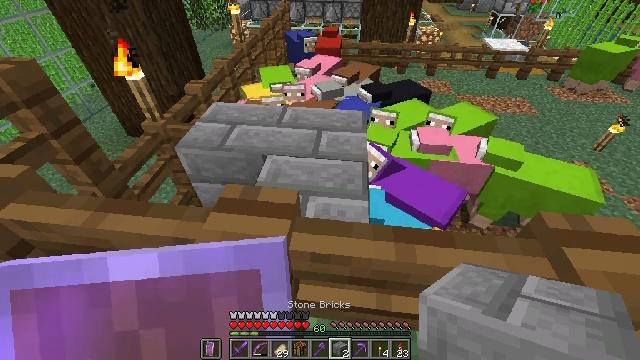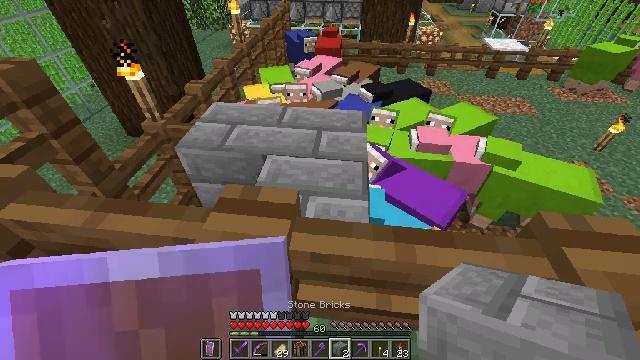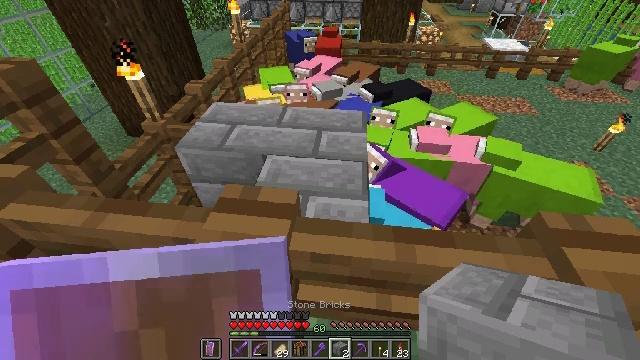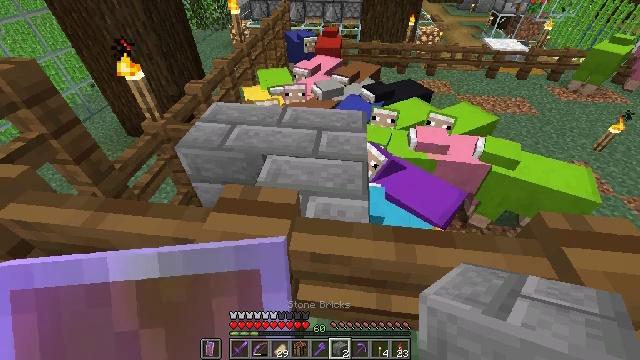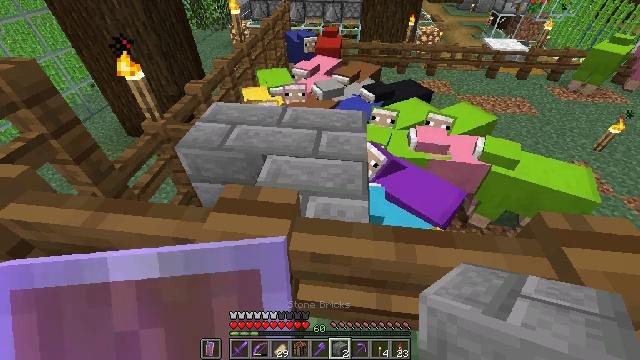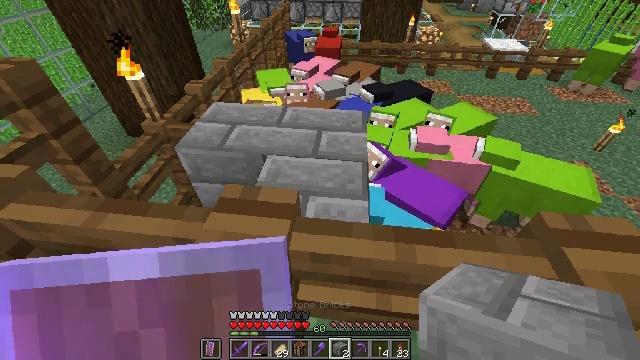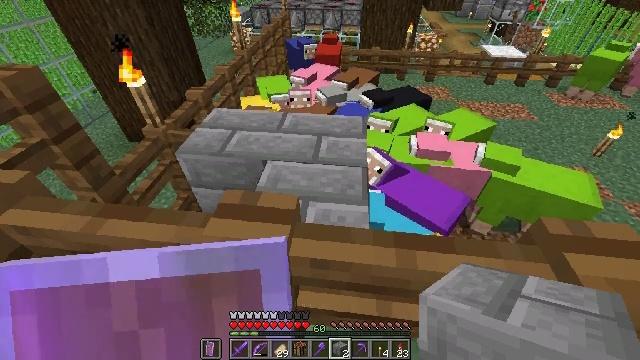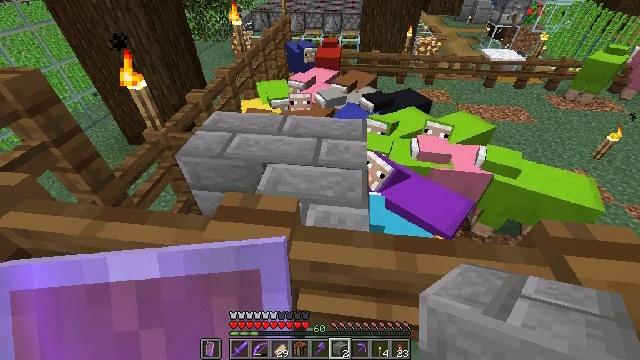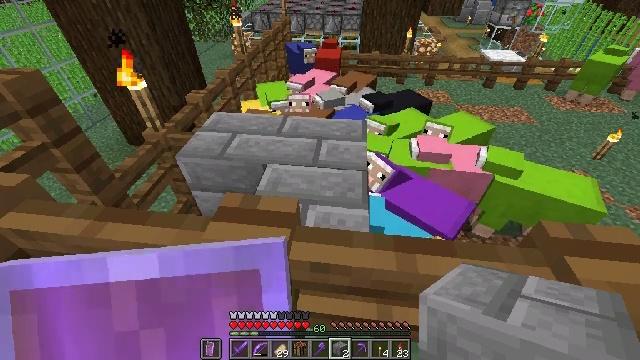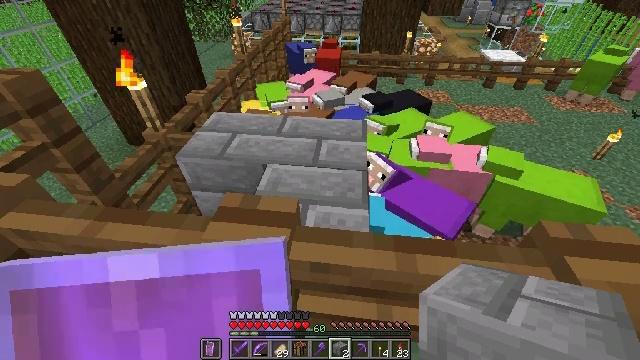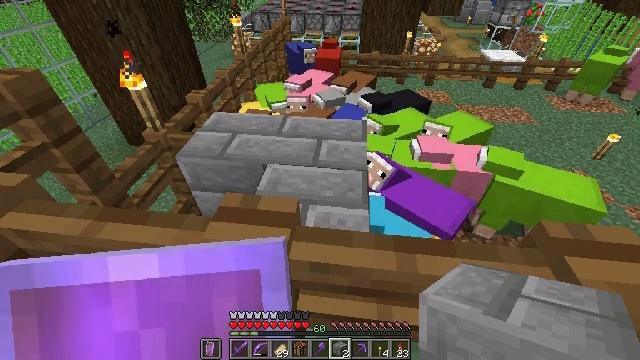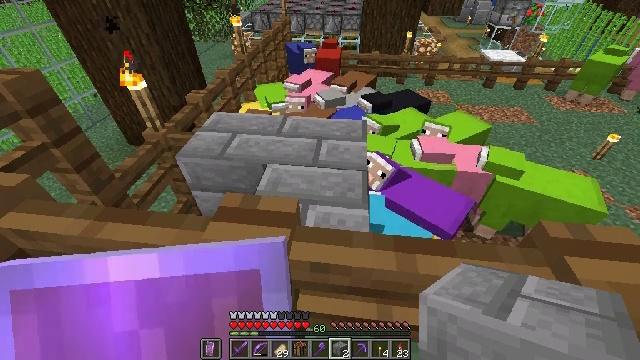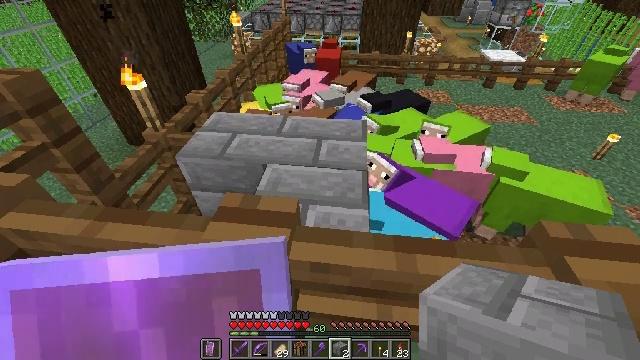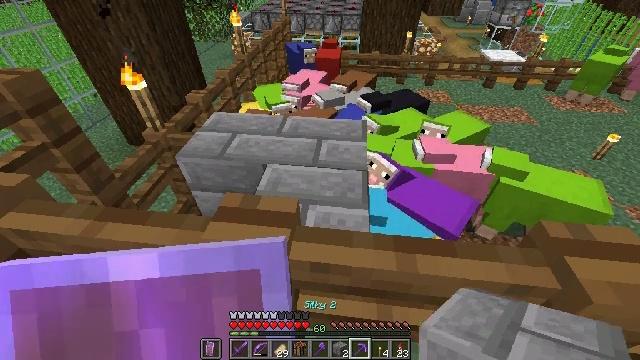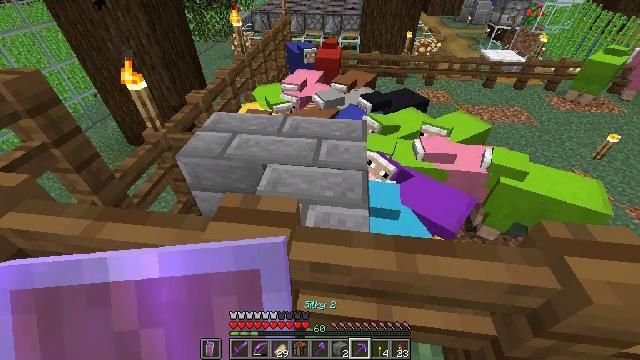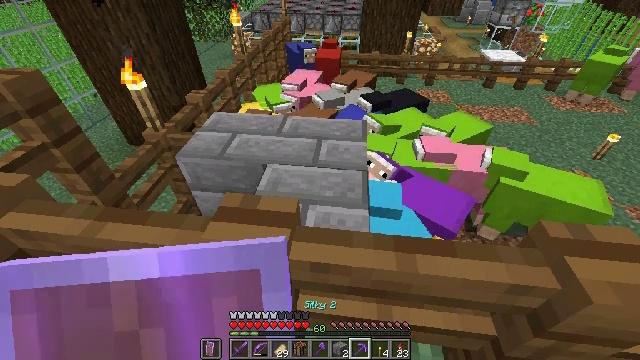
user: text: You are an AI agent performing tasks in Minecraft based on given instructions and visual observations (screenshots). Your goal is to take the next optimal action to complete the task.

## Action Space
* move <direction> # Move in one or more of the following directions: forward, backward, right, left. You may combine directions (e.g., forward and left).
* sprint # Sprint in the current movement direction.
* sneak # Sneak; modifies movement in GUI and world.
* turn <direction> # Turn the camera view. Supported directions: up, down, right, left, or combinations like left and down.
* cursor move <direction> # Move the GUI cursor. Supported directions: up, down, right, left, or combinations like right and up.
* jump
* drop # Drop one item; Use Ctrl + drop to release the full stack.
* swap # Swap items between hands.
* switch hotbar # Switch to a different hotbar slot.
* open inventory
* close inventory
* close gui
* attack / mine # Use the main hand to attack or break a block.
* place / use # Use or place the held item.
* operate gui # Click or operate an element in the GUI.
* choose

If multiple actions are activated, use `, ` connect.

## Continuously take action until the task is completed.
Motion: motion action
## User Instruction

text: Attack the spruce fence to dismantle it.
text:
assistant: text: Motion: no_op
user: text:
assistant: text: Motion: no_op
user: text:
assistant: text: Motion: no_op
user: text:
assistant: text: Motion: no_op
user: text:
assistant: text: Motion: no_op
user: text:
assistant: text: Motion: turn up
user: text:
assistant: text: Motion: no_op
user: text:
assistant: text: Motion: no_op
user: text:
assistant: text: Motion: no_op
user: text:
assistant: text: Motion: no_op
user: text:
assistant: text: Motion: no_op
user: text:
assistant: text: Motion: no_op
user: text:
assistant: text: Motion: no_op
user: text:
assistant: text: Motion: no_op
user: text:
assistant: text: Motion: no_op
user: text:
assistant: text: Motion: no_op
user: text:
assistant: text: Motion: no_op
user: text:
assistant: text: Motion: no_op
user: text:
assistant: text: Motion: no_op
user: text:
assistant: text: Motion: no_op
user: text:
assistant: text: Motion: no_op
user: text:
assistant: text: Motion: no_op
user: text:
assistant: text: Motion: no_op
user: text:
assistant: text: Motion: no_op
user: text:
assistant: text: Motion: no_op
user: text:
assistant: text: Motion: no_op
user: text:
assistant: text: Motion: no_op
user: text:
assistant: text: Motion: no_op
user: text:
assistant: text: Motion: no_op
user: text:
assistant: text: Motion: no_op